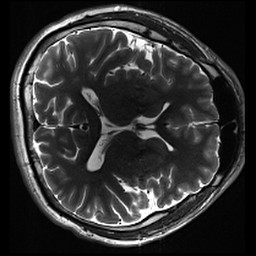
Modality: inplaneT2
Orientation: axial